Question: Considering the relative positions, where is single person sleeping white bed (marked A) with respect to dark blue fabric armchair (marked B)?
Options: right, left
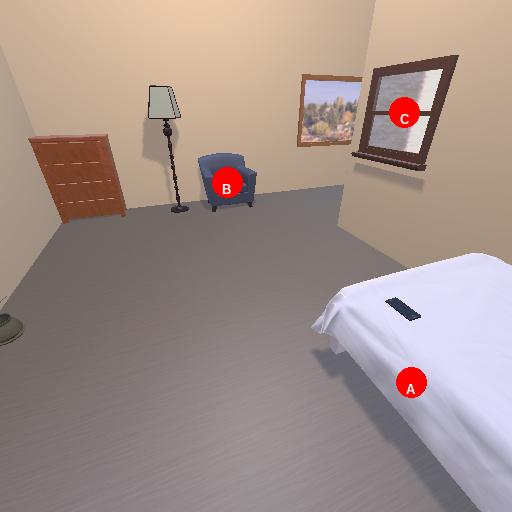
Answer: right